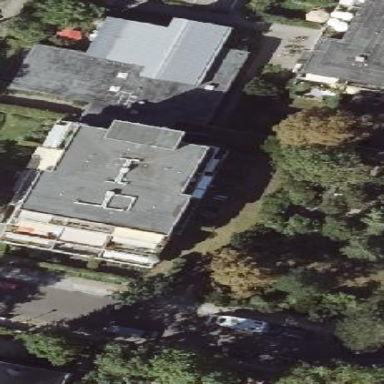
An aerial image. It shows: Residential building with mansard roof.